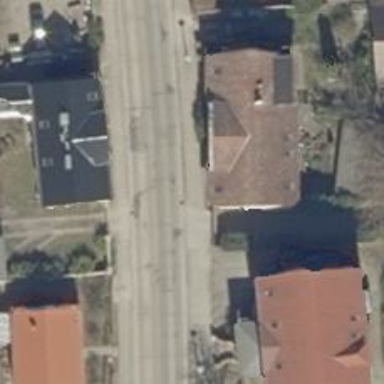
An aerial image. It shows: Sidewalk.